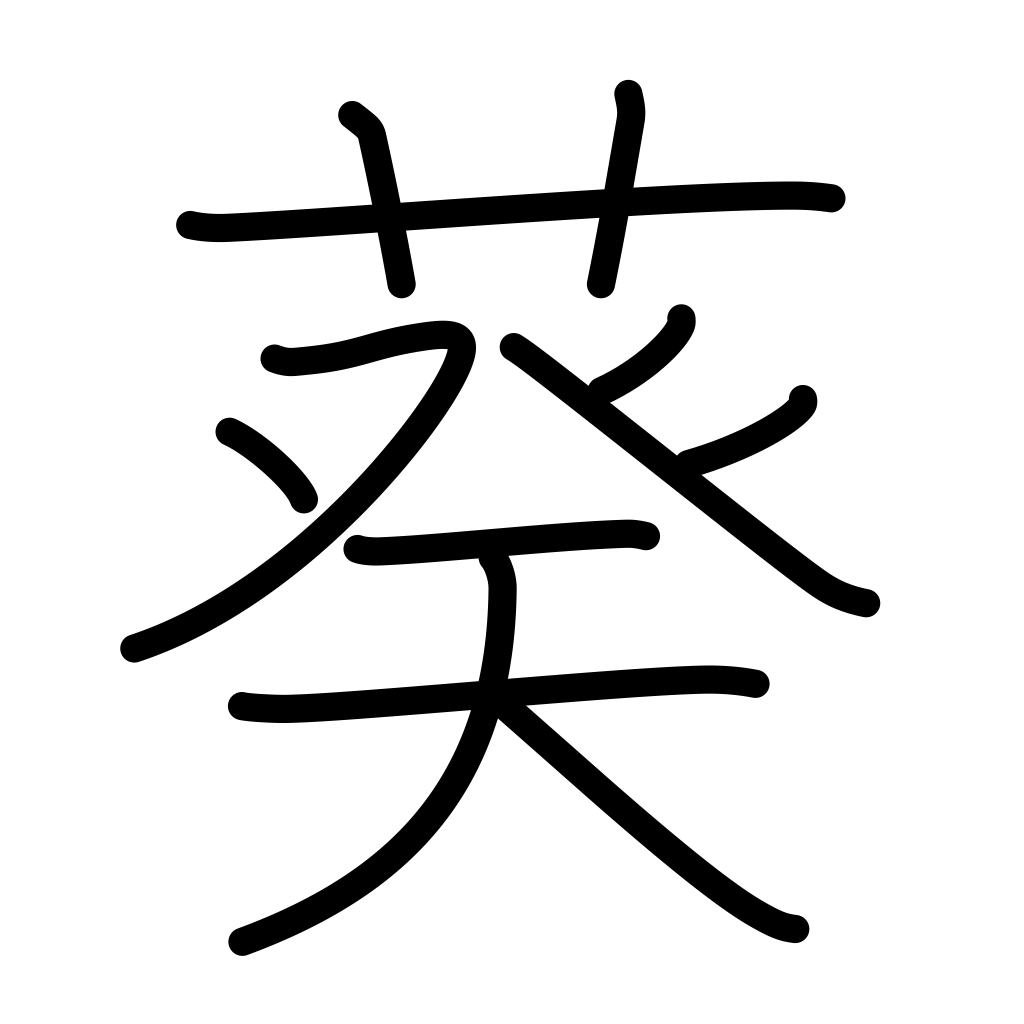
Meaning: hollyhock